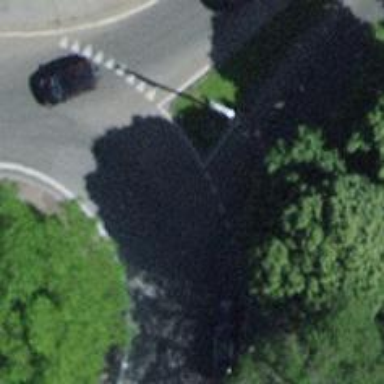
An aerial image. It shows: Tertiary road made of asphalt leading to roundabout junction.